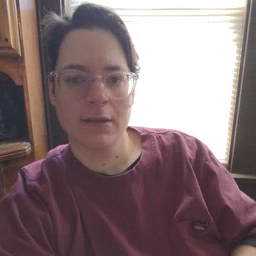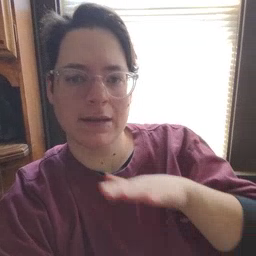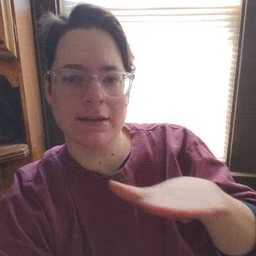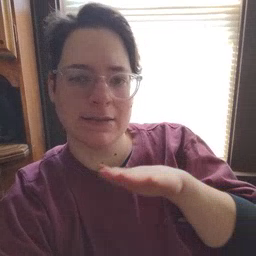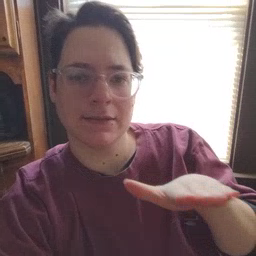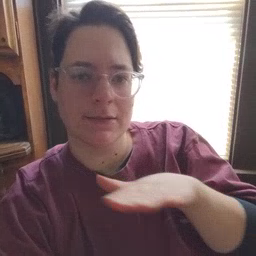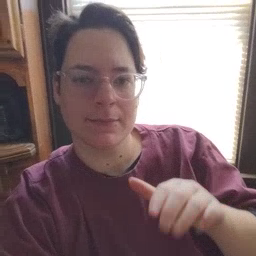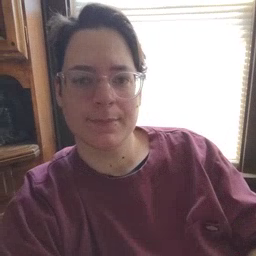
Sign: clean